Question: Newbie in need of help.
I'm creating a small database.

I want to constrain data in a couple of tables - Lender and Pingtree. The ProviderType table contains lookup data and contains either 'Lender' or 'Pingtree'. How can I modify this structure so that the Lender table only can contain Lender types and Pingtree, Pingtree types?
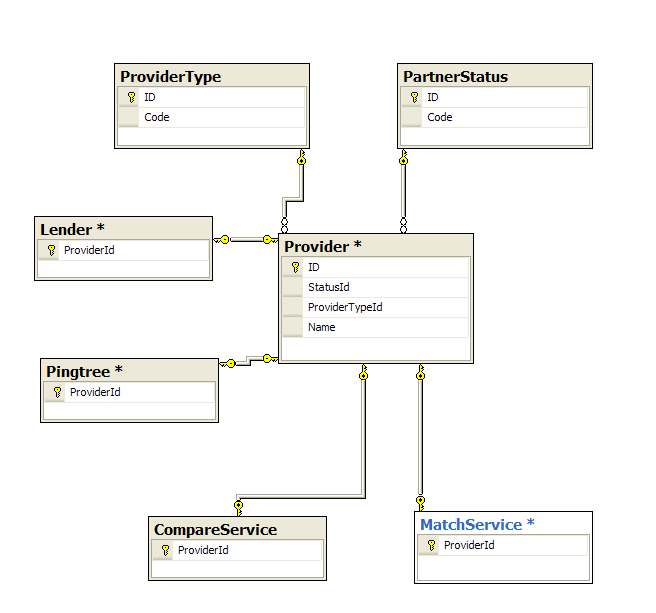
Answer: Guessing that 'ProviderTypeID' is the column in the 'Provider' table that distinguishes between the two types, then you must add this same column to both the 'Lender' and 'Pingtree' tables, add a suitable key (if it doesn't already exist) in 'Provider' on 'ID, ProviderTypeId', and then add a composite 'FOREIGN KEY' constraint to the 'Lender' and 'Pingtree' tables that include these columns.
While this may sound like a drag, it is a known pattern called supertyping/subtyping. When the supertype (Provider) can be multiple subtypes, you don't need the 'TypeId' column. But when the subtypes are mutually exclusive, this is what you must do.
It might look something like this:
'''
ALTER TABLE dbo.Lender ADD ProviderTypeId tinyint NOT NULL
CONSTRAINT DF_Lender_ProviderTypeID DEFAULT (1)
CONSTRAINT CK_Lender_ProviderTypeID_Is_Lender CHECK (ProviderTypeID = 1);
ALTER TABLE dbo.Pingtree ADD ProviderTypeId tinyint NOT NULL
CONSTRAINT DF_Pingtree_ProviderTypeID DEFAULT (2)
CONSTRAINT CK_Pingtree_ProviderTypeID_Is_Pingtree CHECK (ProviderTypeID = 2);
-- Any of a PK, UNIQUE constraint, or unique index will do
ALTER TABLE dbo.Provider ADD CONSTRAINT UQ_Provider_ID_ProviderTypeID
UNIQUE (ID, ProviderTypeID);
ALTER TABLE dbo.Lender DROP CONSTRAINT FK_Lender_ProviderId;
ALTER TABLE dbo.Lender ADD CONSTRAINT FK_Lender_ProviderId_ProviderTypeId
FOREIGN KEY (ID, ProviderTypeID) REFERENCES dbo.Provider (ID, ProviderTypeID);
ALTER TABLE dbo.PingTree DROP CONSTRAINT FK_PingTree_ProviderId;
ALTER TABLE dbo.PingTree ADD CONSTRAINT FK_PingTree_ProviderId_ProviderTypeId
FOREIGN KEY (ID, ProviderTypeID) REFERENCES dbo.Provider (ID, ProviderTypeID);
'''
If written correctly (specifying the column list on 'INSERT') your stored procedures and application SQL code should not have to change.